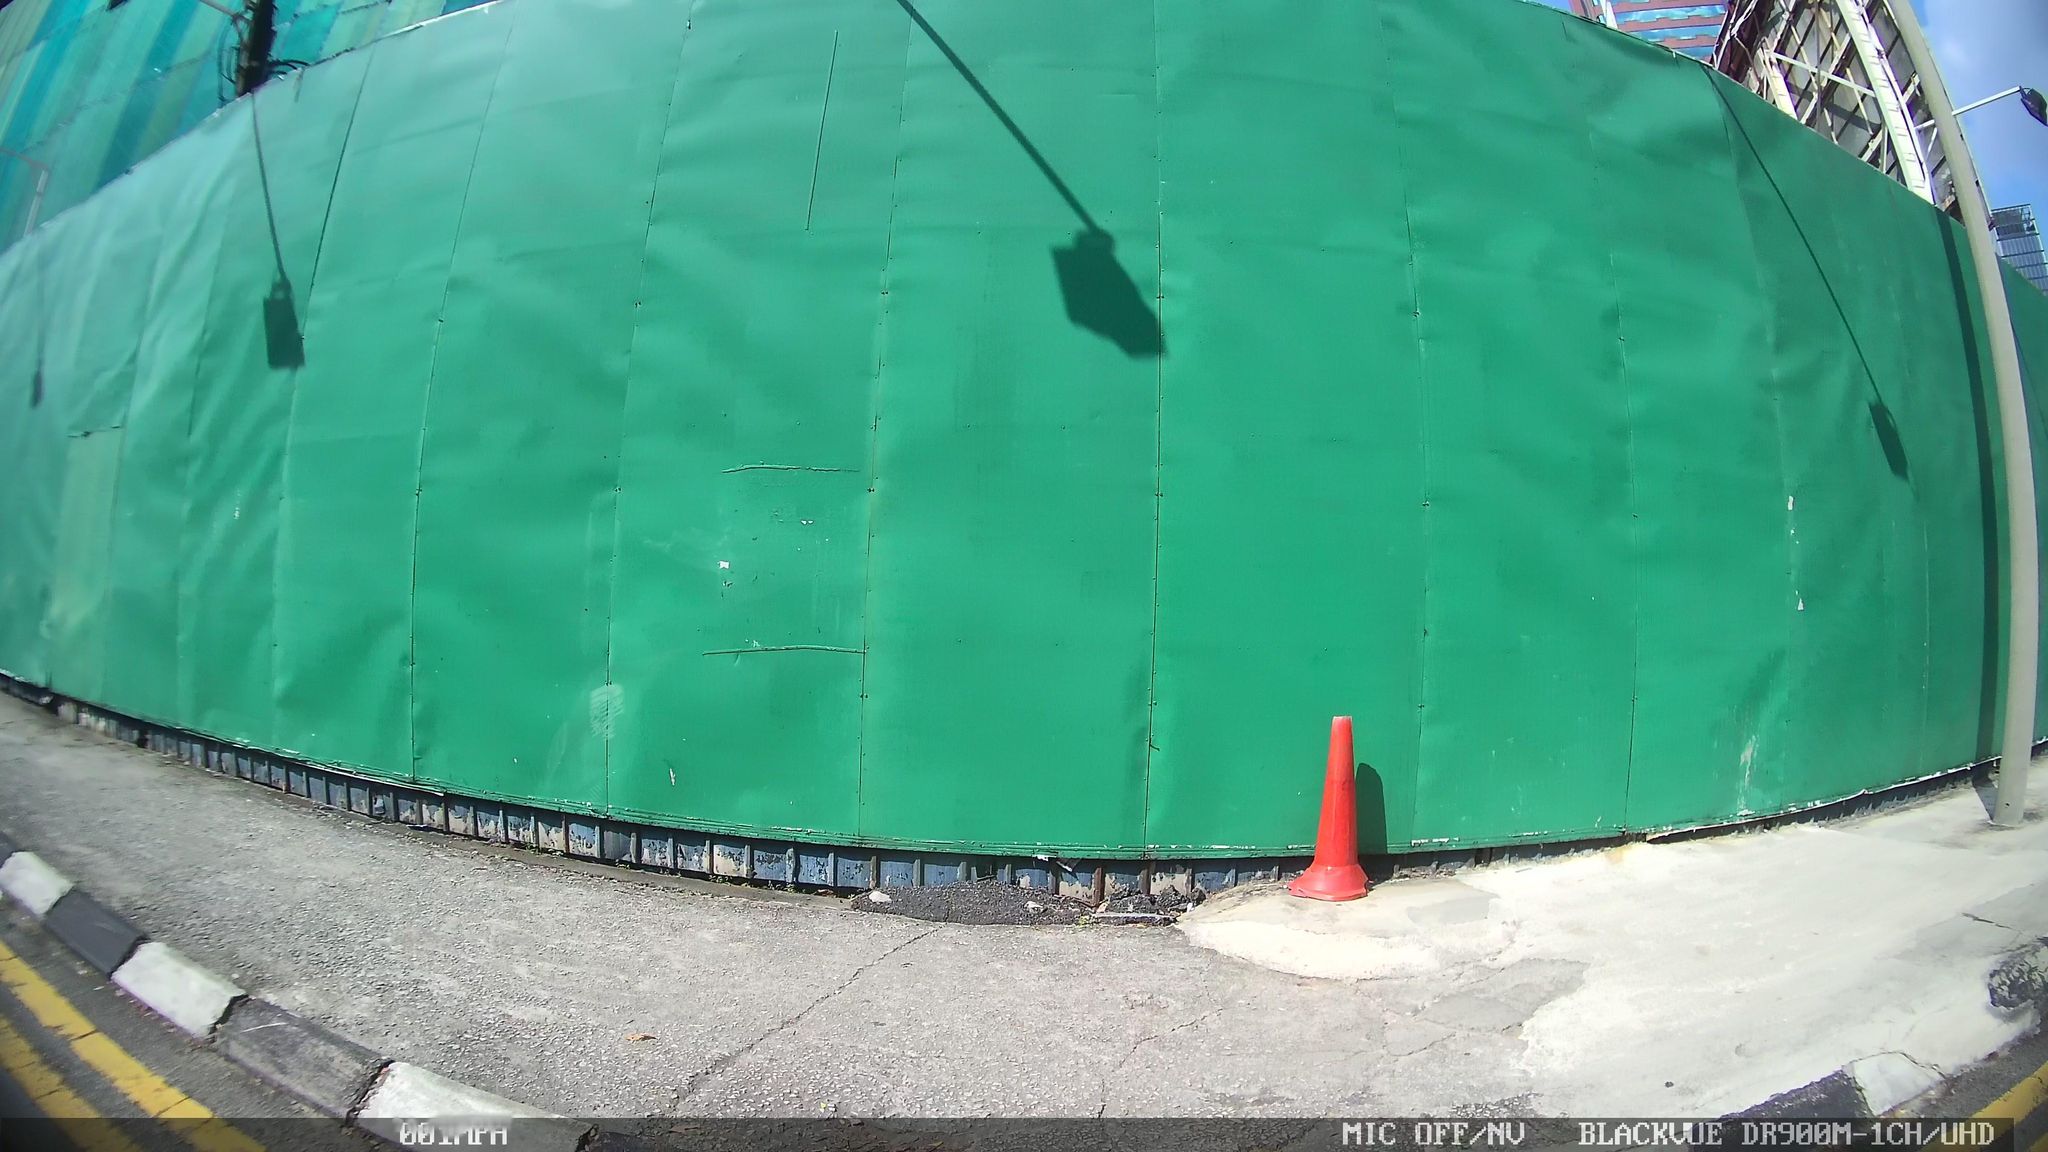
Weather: snowy
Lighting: day
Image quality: good
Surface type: driving surface
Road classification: track, steps
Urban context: urban centre
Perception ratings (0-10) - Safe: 0.97, Lively: 1.47, Beautiful: 1.77, Boring: 6.27, Depressing: 4.28, Wealthy: 3.91